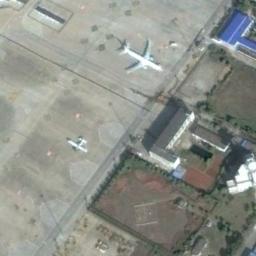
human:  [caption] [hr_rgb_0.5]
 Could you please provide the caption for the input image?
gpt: Here are two white aircraft, One of which is five times as large as the other .

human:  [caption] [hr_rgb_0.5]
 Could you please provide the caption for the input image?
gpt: Two different sized planes parked in a clearing, With many buildings and lawns next to the plane .

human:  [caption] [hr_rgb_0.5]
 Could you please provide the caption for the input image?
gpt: A small plane and a big plane parked on the airport and some yards in front of them .

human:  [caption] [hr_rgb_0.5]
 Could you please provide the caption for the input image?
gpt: A large plane and a small plane are parked on the open space beside the buildings .

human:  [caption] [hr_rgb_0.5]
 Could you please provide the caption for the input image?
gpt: One plane is on the ground next to the buildings .